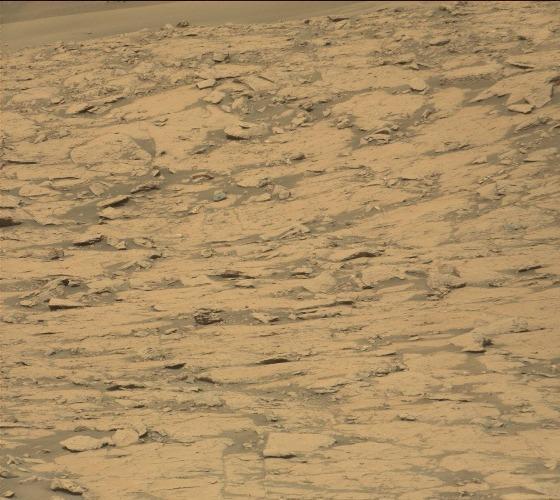
Terrain classes present: Bedrock, Gravel / Sand / Soil, Rock, Shadow